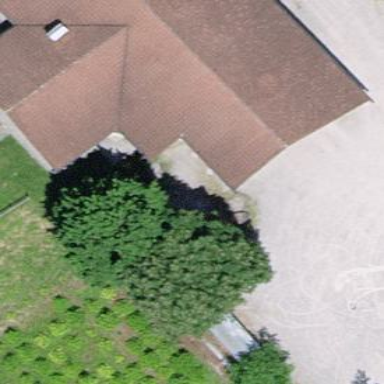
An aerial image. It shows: View of roof of building.